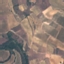
Land use / land cover class: PermanentCrop